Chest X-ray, AP view. Patient: 67 years old, sex F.
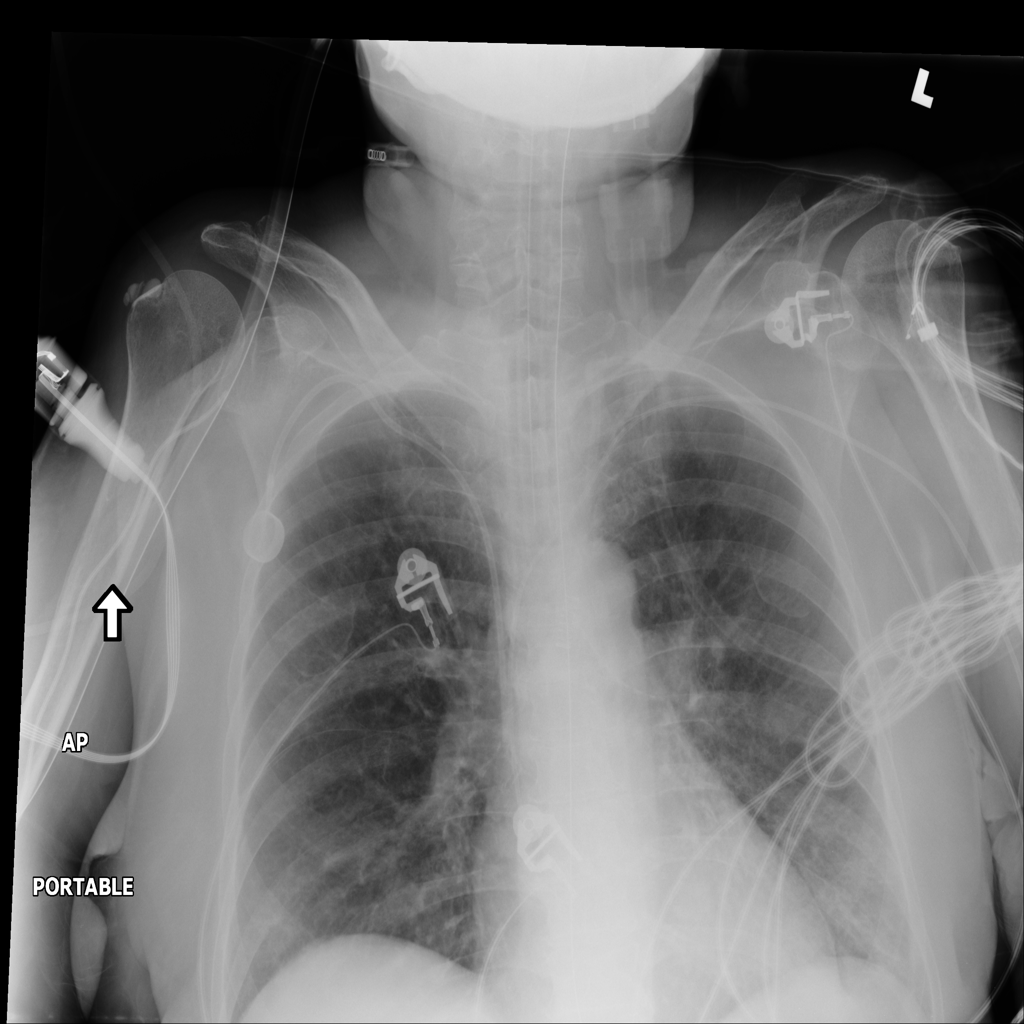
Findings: No Finding